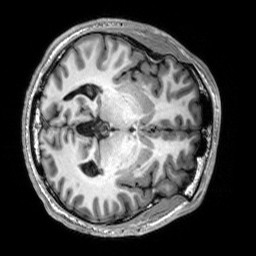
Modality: T1w
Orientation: axial
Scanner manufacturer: siemens
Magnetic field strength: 3 T
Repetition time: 2.3 s
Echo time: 0.00302 s